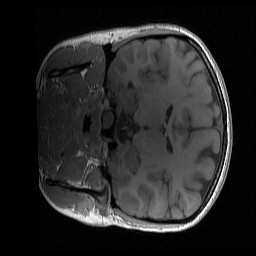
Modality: T1w
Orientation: coronal
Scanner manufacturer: siemens
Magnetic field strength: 3 T
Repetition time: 2 s
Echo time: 0.0022 s